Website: bh-photo
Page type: newsletter-management
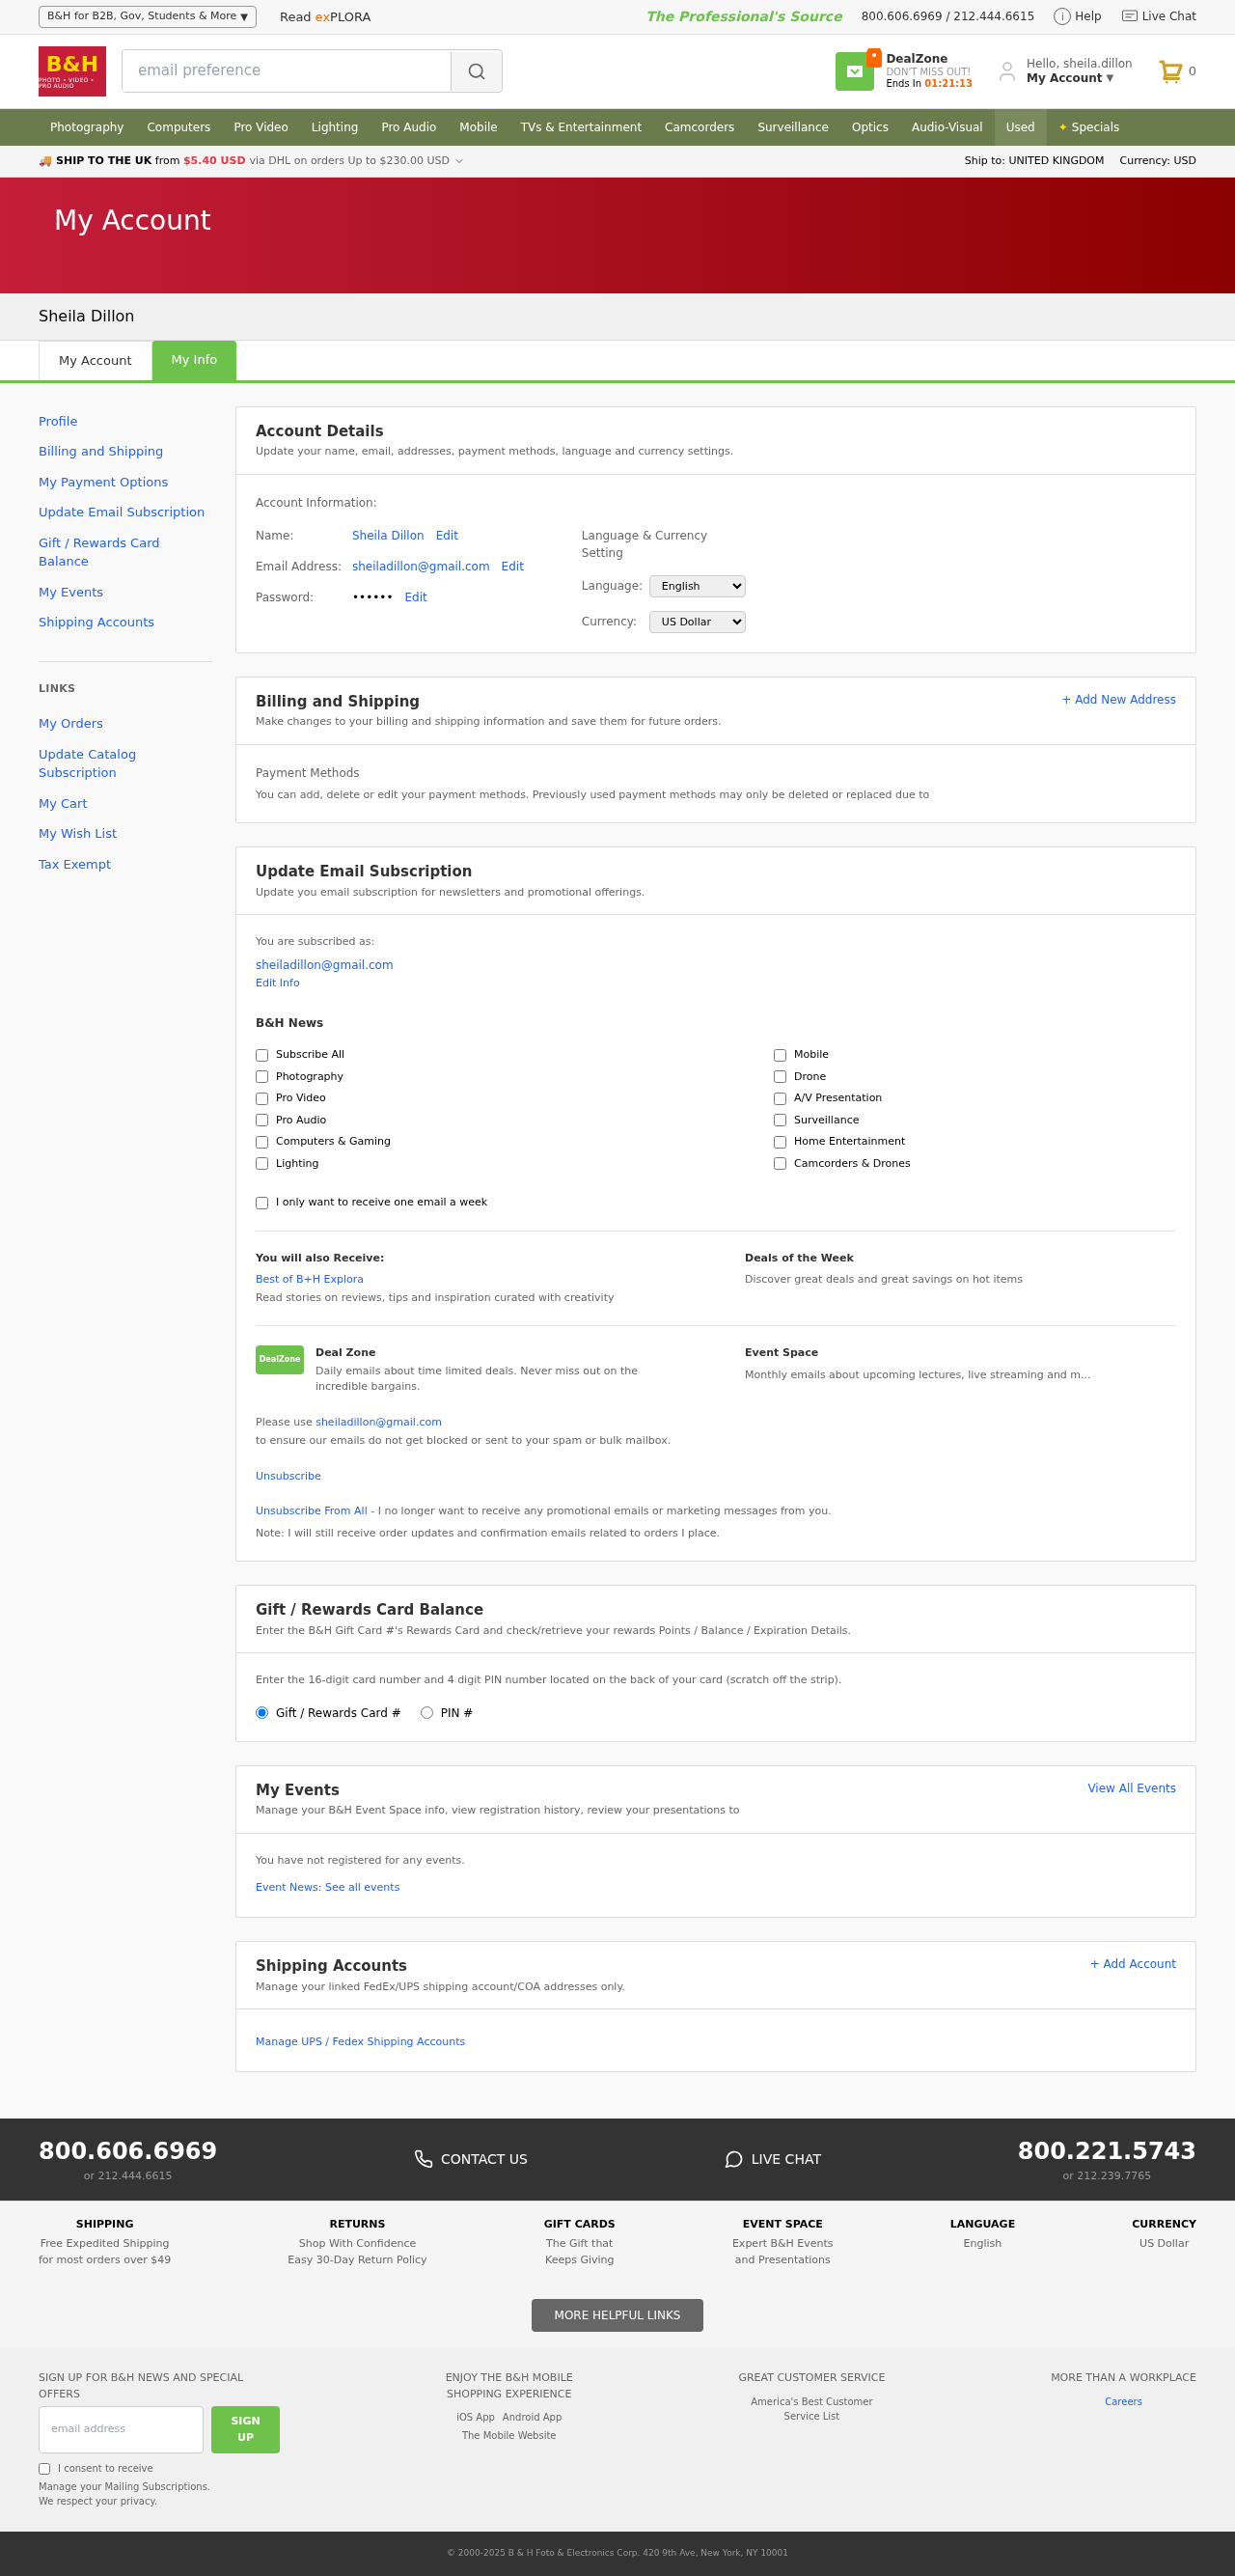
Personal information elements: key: PII_EMAIL
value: sheiladillon@gmail.com
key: PII_FULLNAME
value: Sheila Dillon
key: PII_LOGIN_USERNAME
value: sheila.dillon
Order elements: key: ORDER_NUM_ITEMS
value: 0
Search elements: key: HEADER_SEARCH
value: email preference